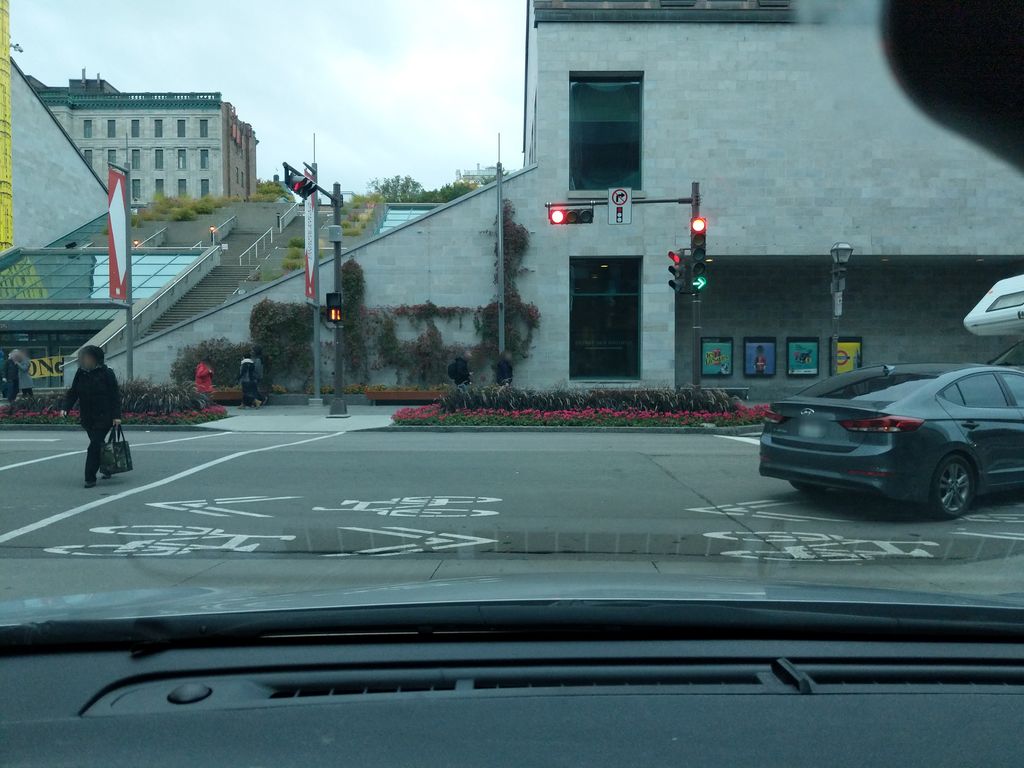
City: quebec_city